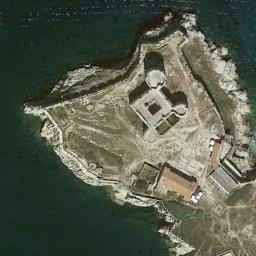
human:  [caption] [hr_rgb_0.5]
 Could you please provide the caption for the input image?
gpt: There are a few buildings beside the palace .

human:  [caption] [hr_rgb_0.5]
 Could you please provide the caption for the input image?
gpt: The palace on the wasteland is surrounded by the waters .

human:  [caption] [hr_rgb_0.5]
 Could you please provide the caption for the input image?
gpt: The roofs of palaces are all red .

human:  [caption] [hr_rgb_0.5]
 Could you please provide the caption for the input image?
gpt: The palace is on the bare land next to the grass .

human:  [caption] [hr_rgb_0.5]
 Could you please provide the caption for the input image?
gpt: There are some green lawns in the palace surrounded by green water .